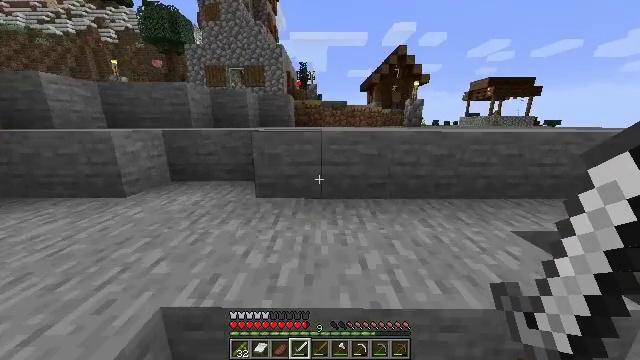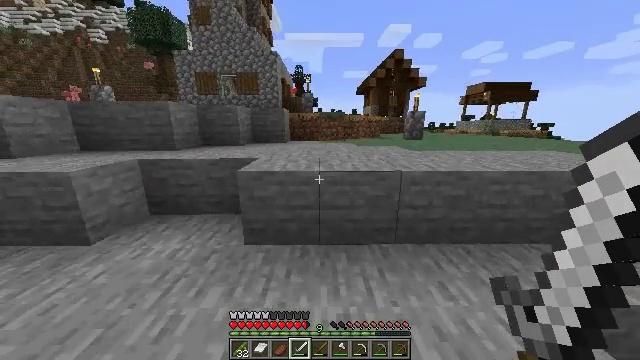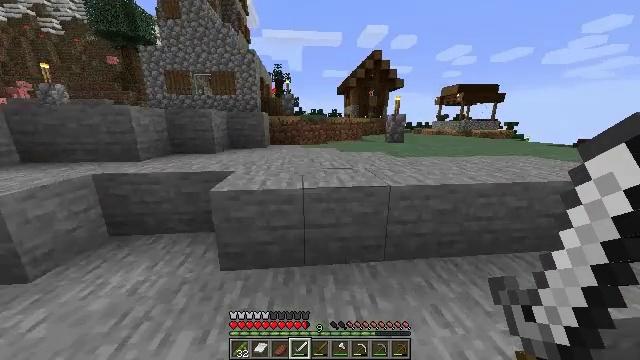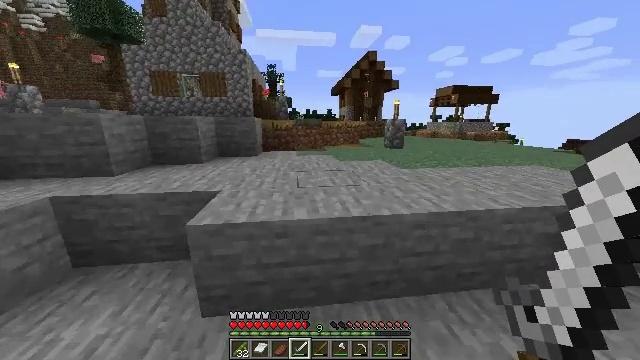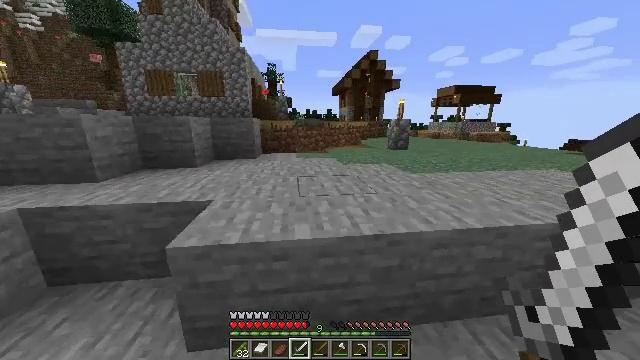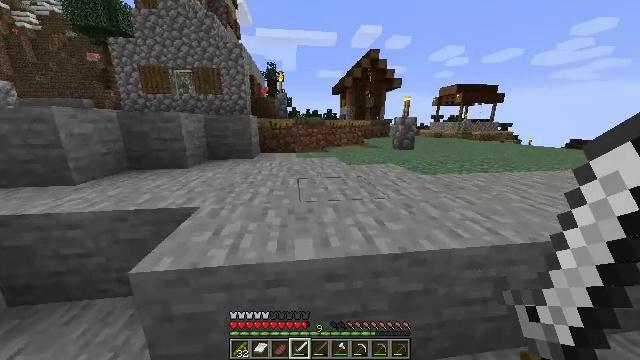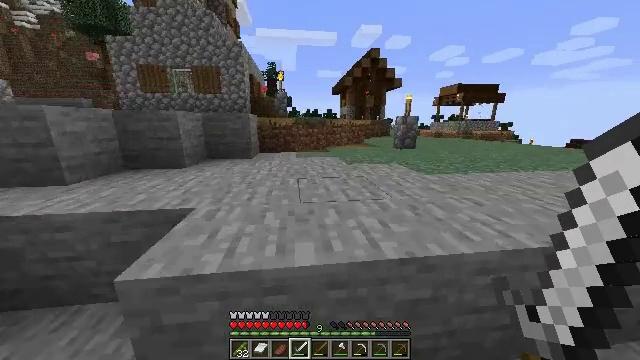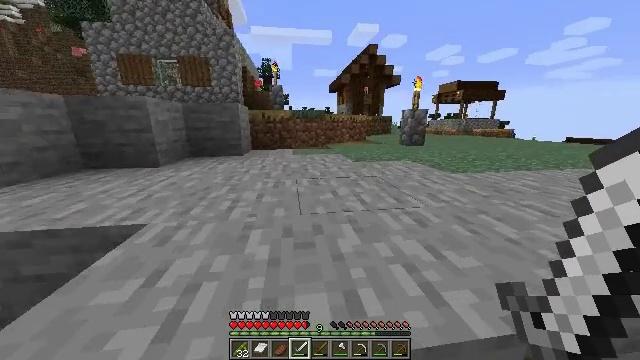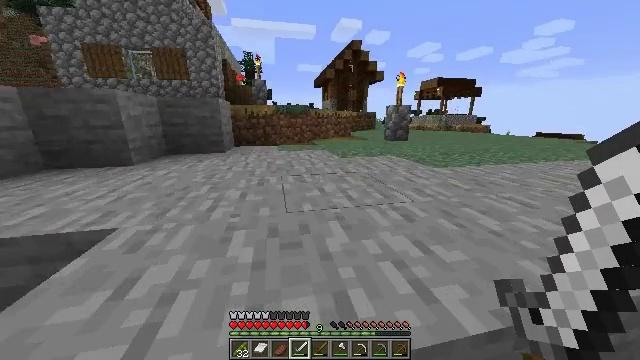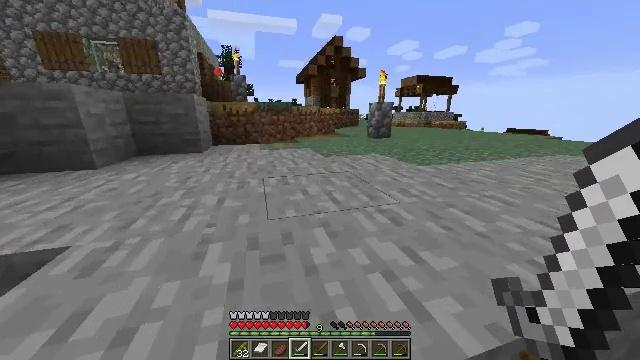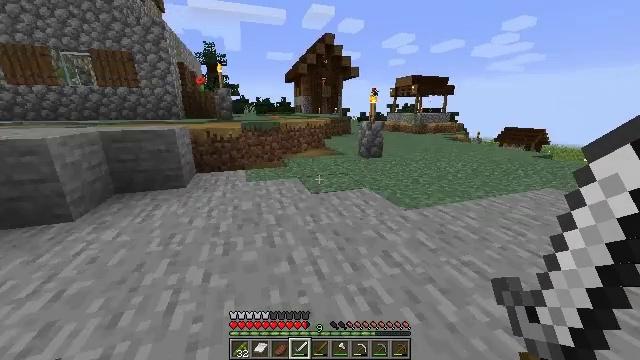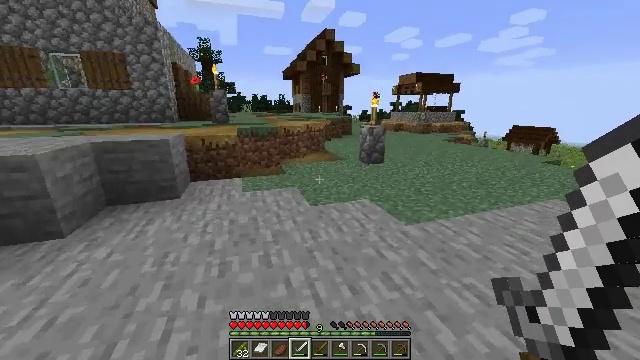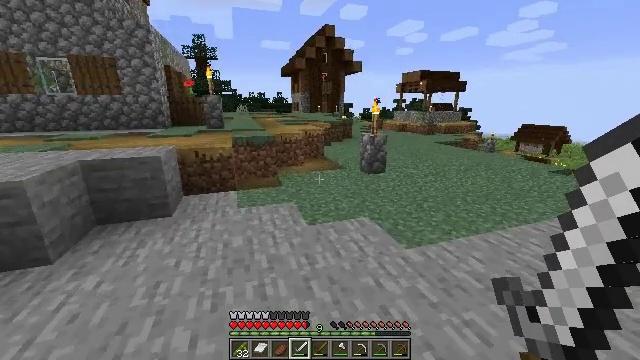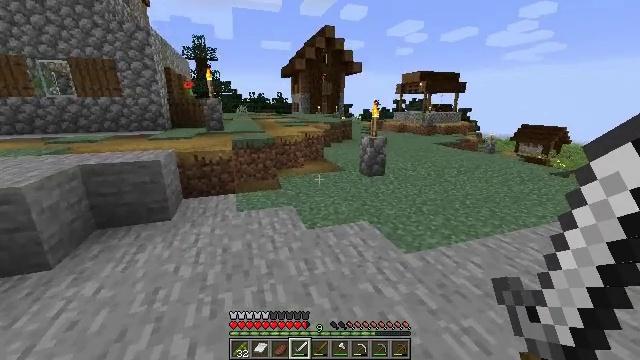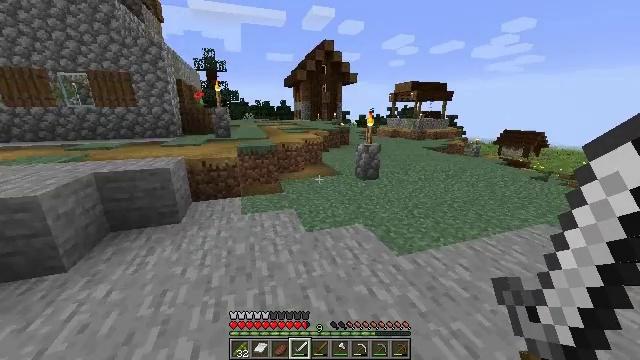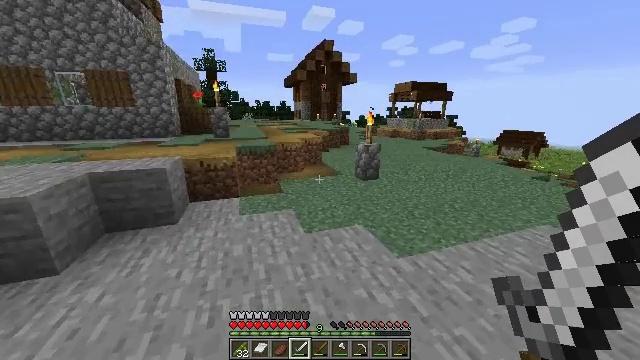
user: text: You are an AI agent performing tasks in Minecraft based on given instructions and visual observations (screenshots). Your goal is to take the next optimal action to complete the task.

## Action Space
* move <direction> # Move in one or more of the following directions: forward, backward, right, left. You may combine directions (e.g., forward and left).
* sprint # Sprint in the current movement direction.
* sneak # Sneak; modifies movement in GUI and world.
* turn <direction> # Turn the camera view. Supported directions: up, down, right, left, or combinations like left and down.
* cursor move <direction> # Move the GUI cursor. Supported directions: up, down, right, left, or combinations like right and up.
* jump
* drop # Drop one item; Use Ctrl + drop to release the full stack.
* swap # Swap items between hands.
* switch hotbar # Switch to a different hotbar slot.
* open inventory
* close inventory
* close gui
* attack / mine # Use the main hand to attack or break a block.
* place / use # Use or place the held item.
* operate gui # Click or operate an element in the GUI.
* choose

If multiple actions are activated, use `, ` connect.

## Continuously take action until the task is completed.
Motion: motion action
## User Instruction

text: Break the sweet berry bush to collect berries.
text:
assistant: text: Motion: move forward, turn right, jump
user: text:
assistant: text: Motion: move forward, turn right, jump
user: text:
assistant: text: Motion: move forward, sprint, turn right, jump
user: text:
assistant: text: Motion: move forward, sprint, jump
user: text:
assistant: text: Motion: move forward, sprint, jump
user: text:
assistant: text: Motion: move forward, sprint, jump
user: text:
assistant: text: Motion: move forward, jump
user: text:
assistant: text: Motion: move forward, turn right and down, jump
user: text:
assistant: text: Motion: move forward, turn right, jump
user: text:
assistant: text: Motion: move forward, turn right, jump
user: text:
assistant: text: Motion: move forward, sprint, jump
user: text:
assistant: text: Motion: move forward, sprint, jump
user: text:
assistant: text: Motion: move forward, sprint, jump
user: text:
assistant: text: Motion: move forward, jump
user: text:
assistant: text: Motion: move forward, jump
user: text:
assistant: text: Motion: move forward, jump
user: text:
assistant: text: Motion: move forward, jump
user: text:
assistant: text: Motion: move forward, sprint, jump
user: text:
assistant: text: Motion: move forward, sprint, jump
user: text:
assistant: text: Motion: move forward, sprint, jump
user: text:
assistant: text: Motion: move forward, sprint, jump
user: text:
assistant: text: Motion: move forward, jump
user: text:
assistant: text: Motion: move forward, jump
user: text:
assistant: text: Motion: move forward, jump
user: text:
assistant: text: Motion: move forward, jump
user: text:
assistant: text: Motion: move forward, turn left, jump
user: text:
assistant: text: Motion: move forward, turn left, jump
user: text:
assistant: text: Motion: move forward, turn left, jump
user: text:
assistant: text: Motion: move forward, turn left, jump
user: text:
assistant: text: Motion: move forward, jump